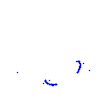
Particle: proton